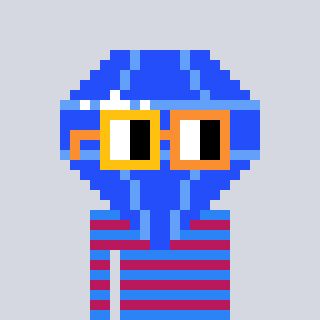
a pixel art character with square yellow and orange glasses, a blue diamond-shaped head and a darkpink-colored body on a cool background